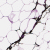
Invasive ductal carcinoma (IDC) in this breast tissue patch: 0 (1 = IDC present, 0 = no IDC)